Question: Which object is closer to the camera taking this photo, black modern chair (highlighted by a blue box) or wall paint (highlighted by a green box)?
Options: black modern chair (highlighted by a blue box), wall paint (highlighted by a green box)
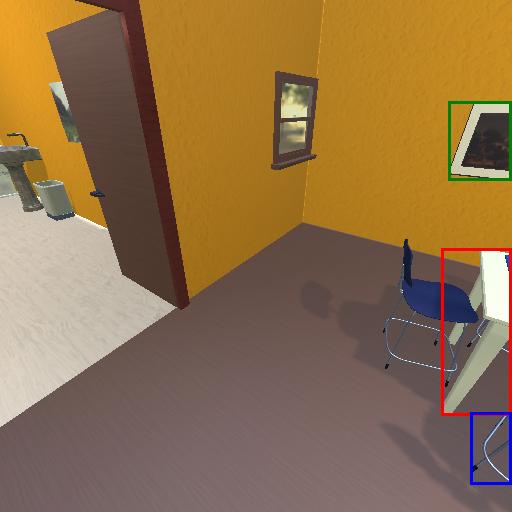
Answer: black modern chair (highlighted by a blue box)